Question: I am working on a web page which has a table with several columns as follows

In the above picture each td has blue border but I am trying increase thickness for left border of Ask1 using the following markup and CSS
'''
<td class="clientOffer1">Ask1</td>
'''
'''
clientOffer1 {
border-left: 3px solid #0088cc;
}
'''
but above CSS is replaced by the original css of td which is used for remaining columns which is as follows
'''
td {
padding: 1px;
line-height: 10px;
text-align: center;
/*background-color:#3C78B5;*/
vertical-align: auto;
border: 1px solid #0088cc;
width: 120px;
}
'''
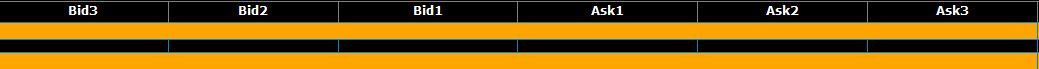
Answer: Classes are selected with a leading period in CSS:
'''
.clientOffer1 { ... }
'''
<URL>
'''
td {
padding: 1px;
line-height: 10px;
text-align: center;
/*background-color:#3C78B5;*/
vertical-align: auto;
border: 1px solid #0088cc;
width: 120px;
}
.clientOffer1 {
border-left: 3px solid #0088cc;
}
'''
If you are still having troubles, it would be because some level of specificity is taking hold. Try the following:
'''
.client {
border-left: 3px solid #0088cc !important;
}
'''
Here's some reading material:
- <URL>